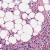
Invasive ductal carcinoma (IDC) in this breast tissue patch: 0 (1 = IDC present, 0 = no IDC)